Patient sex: F
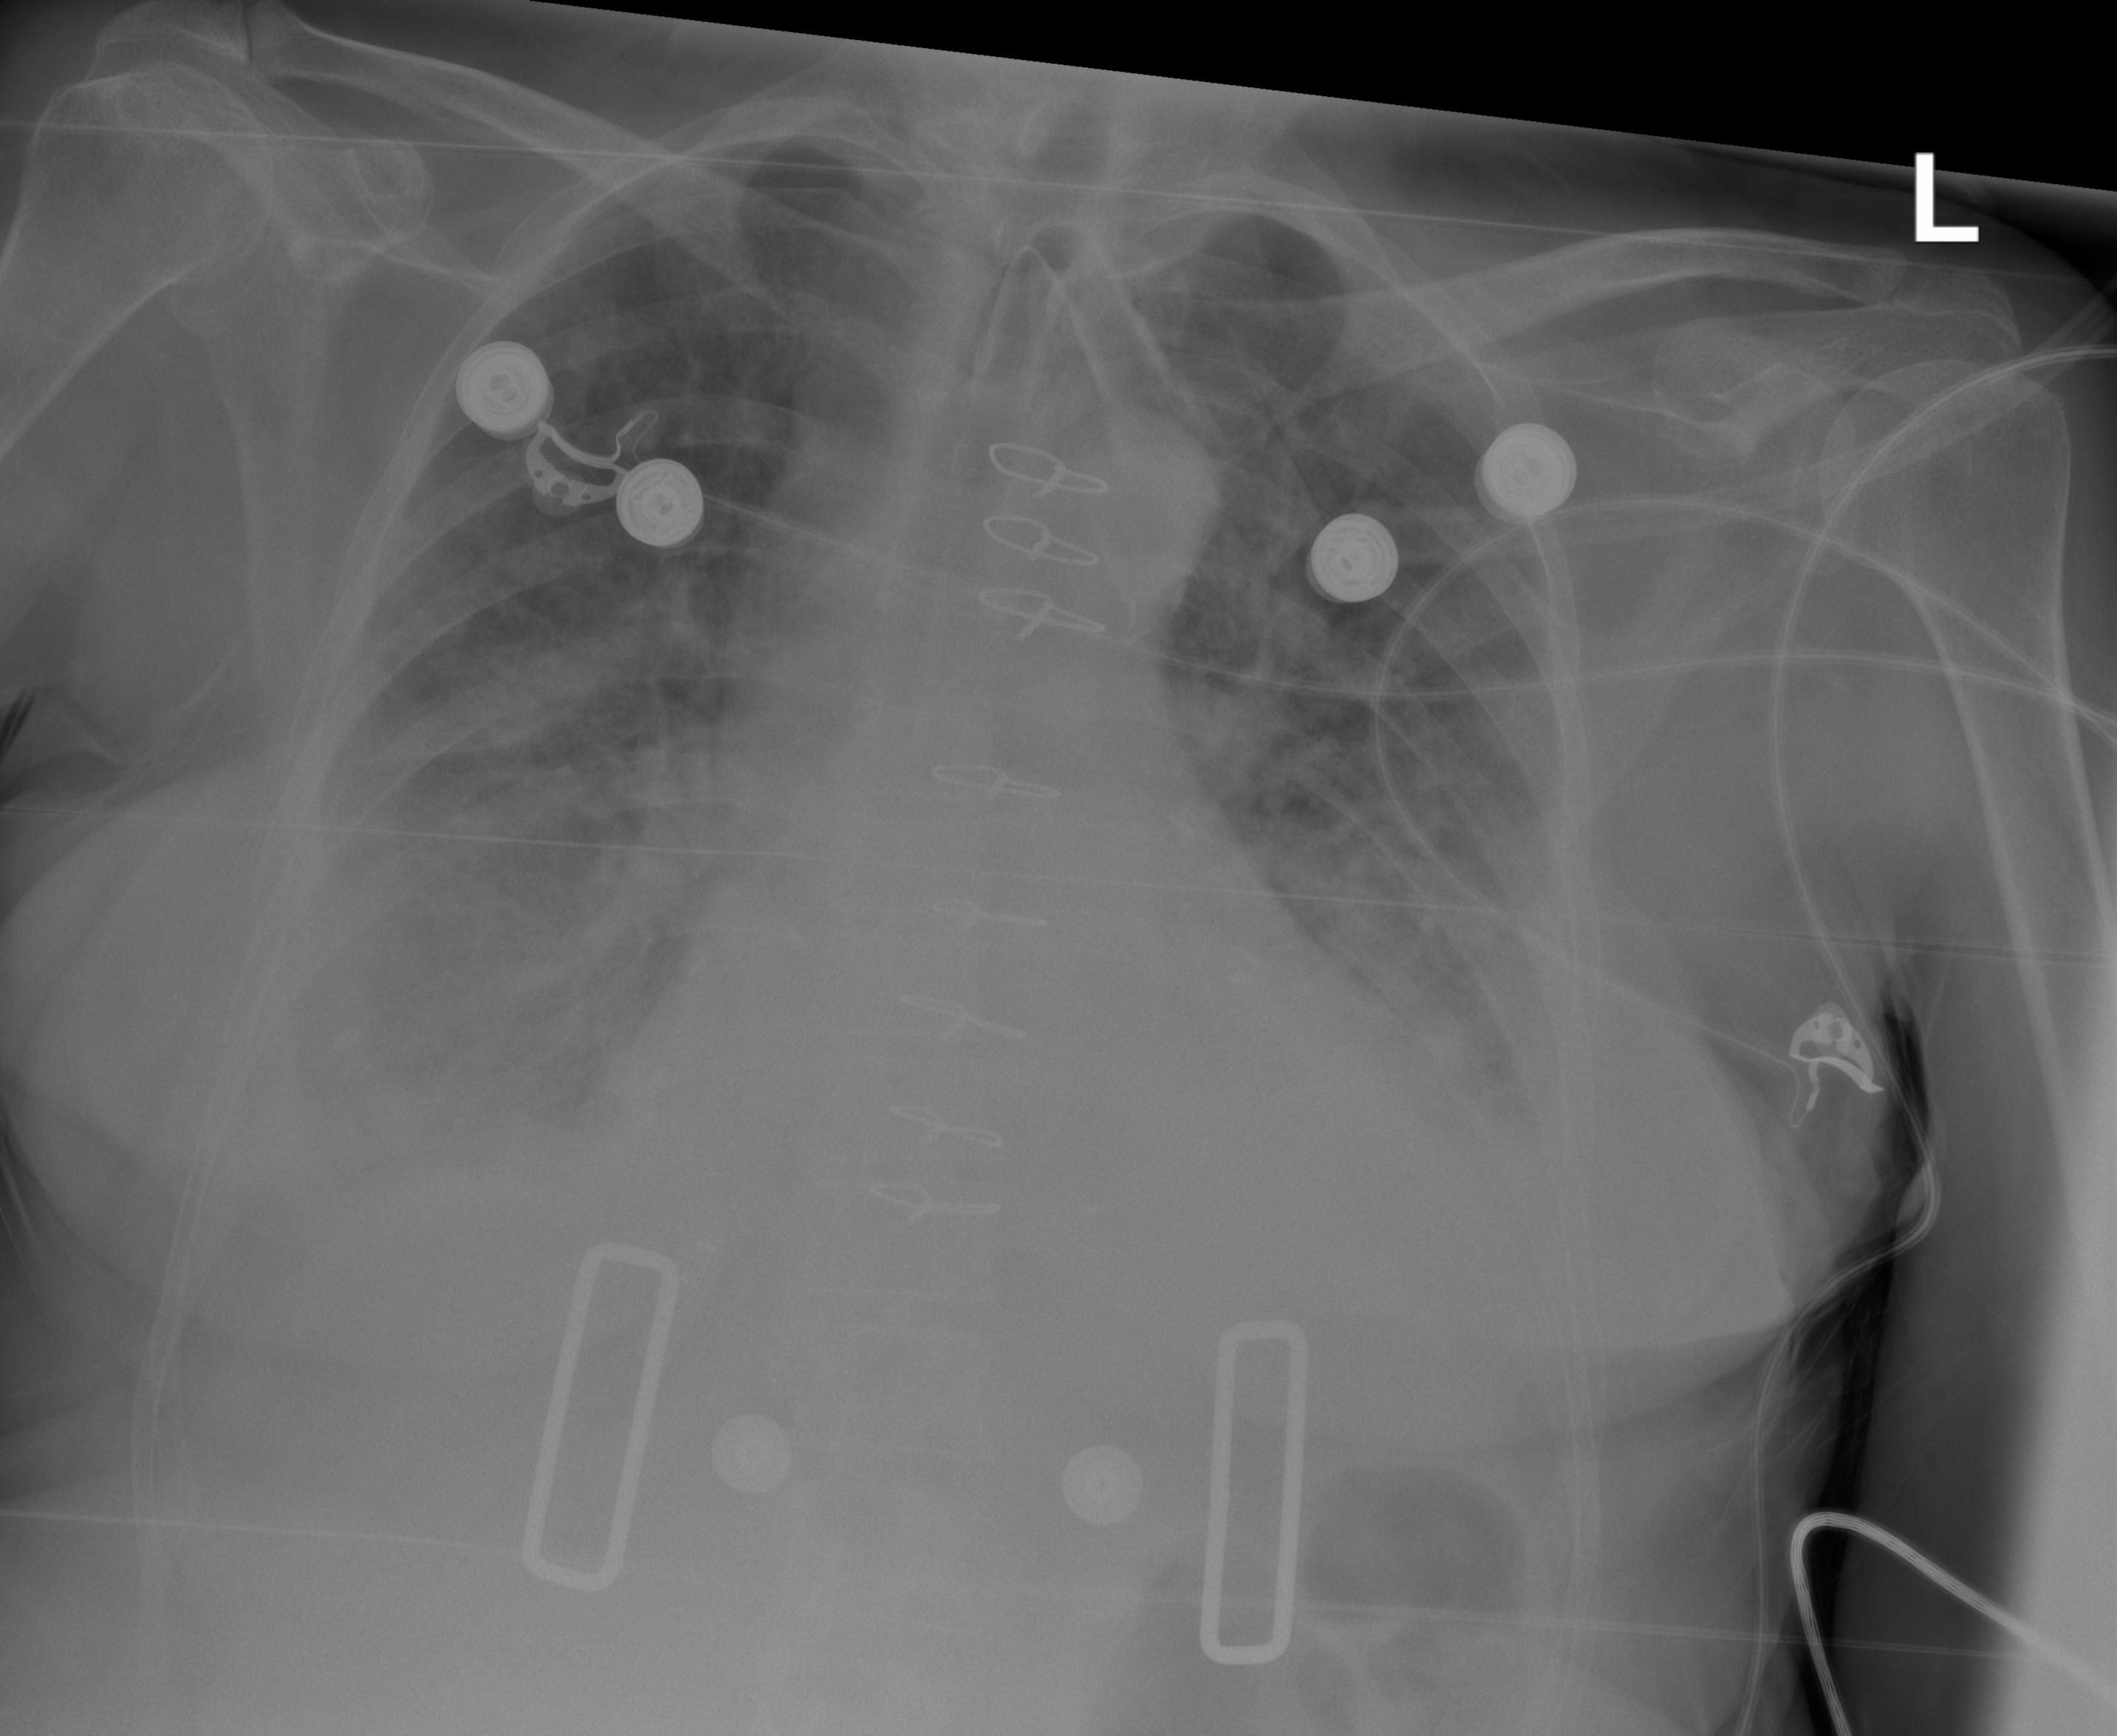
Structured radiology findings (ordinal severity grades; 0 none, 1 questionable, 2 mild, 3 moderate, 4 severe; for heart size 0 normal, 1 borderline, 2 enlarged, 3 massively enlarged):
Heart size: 2
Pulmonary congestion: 2
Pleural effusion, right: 3
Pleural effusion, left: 3
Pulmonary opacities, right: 2
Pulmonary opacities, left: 2
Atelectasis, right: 2
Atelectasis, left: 2